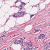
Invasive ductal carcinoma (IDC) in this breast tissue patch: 1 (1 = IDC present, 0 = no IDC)